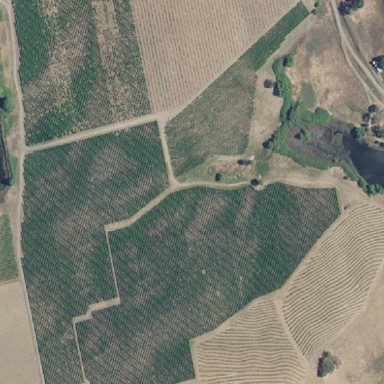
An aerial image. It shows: Vineyard with wine grapes as the crop.